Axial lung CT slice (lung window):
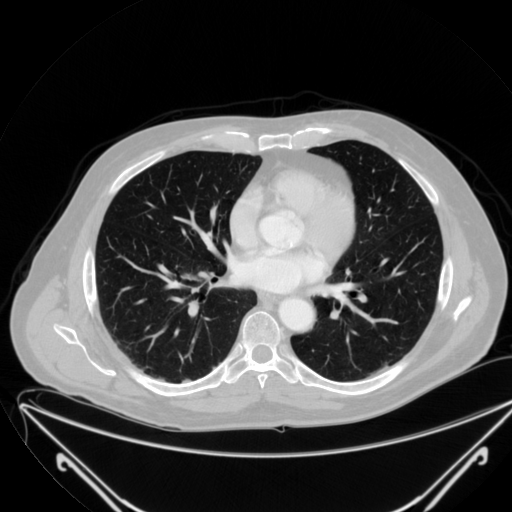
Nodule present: no